Field crop: maize
Growth stage: 2
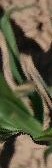
Species: maize